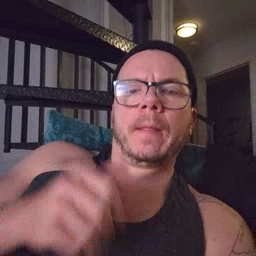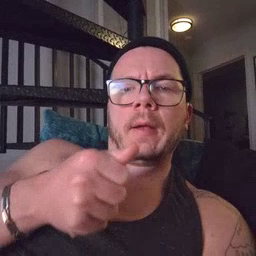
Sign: hide